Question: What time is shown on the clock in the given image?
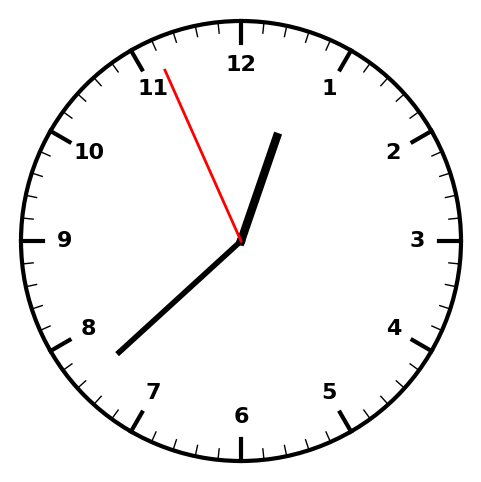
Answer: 12:37:56